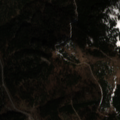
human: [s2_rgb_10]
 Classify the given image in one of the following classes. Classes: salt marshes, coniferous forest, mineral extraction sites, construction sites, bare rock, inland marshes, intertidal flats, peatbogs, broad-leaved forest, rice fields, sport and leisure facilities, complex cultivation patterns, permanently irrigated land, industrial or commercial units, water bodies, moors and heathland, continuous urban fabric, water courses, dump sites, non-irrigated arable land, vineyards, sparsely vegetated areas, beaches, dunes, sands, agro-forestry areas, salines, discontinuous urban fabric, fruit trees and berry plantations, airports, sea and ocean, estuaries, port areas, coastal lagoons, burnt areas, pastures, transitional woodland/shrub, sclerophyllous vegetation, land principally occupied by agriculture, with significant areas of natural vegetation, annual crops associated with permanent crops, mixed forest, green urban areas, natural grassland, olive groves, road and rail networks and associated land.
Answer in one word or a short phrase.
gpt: pastures, coniferous forest, mixed forest